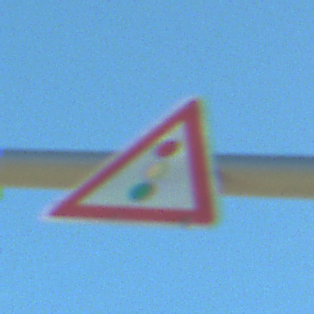
Verkehrszeichen: Lichtzeichenanlage
Umgebung: Outdoor, Special
Tageszeit: Midday
Wetter: PartlyCloudy
Licht: Natural
Jahreszeit: NotSpecified
Kontrast: HighContrast